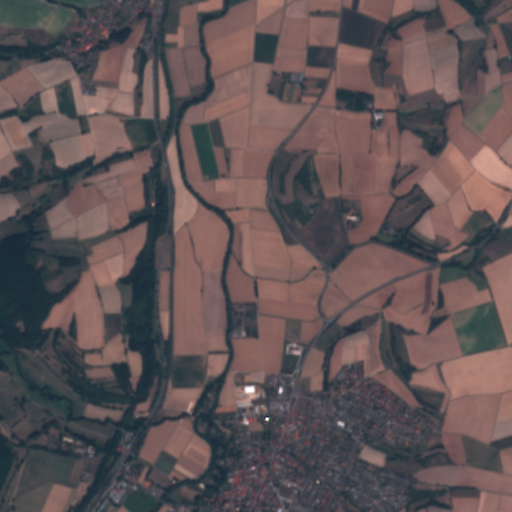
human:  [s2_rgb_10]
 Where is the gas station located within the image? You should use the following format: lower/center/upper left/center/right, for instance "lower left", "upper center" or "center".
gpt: The gas station is located in the lower center of the image.
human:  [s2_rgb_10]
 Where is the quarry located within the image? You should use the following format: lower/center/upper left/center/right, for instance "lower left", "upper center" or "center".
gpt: The quarry is located in the center of the image.
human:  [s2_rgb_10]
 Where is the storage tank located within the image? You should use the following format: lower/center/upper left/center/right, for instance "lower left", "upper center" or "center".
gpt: The storage tank is located in the center of the image.
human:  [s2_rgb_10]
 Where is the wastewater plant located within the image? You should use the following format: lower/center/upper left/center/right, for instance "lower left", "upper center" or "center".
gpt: The wastewater plant is located in the center of the image.
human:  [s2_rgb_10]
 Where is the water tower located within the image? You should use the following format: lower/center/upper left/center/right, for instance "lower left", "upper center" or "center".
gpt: The water tower is located in the lower center of the image.
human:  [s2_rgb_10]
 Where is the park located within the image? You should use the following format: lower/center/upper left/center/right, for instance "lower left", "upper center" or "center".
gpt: There is no park in the image.